Question: I'm working on a project which builds a KML file, taking GPS coordinates and creating placemarks for each point...
Then another feature is about changing the picture style if something is true.
More detailed:
I have a List of strings with the values stored from a gridview. The list contains both elements with dates and empty ones as well. Then I have to check for the one which are not empty - set picture1, else set defaultPic.
Here is the code:
'''
for (int i = 0; i < latList.Count; i++) //looping through all the coordinates
'''
{
'''
kml.WriteStartElement("Placemark");
kml.WriteElementString("name", "Point " + GridView1.Rows[i].Cells[0].Text);
if (datesList.Any(dates => !String.IsNullOrEmpty(dates) && dates != "&nbsp;") )
{
kml.WriteElementString("styleUrl", "#randomColorIcon");
}
else
{
kml.WriteElementString("styleUrl", "#randomColorIcon2");
}
'''
I get the KML file with all the same picture("randomColorIcon"). Since I have 3 values in the date column in the gridview (3 not empty values in the datesList respectively) I need to get 3 points with different picture, and all the others with the default one...
SO there is something wrong with the if statement but I don't really get it now. Sorry if something is not clear, I will try to fix it..
Any directions or suggestions are very welcome. Hope you can understand what do I mean with all this and help... :(
Desired KML file (There are 3 points which has dates in the database, all the other Points have the same picture)

Hope it is visible...
Thanks guys
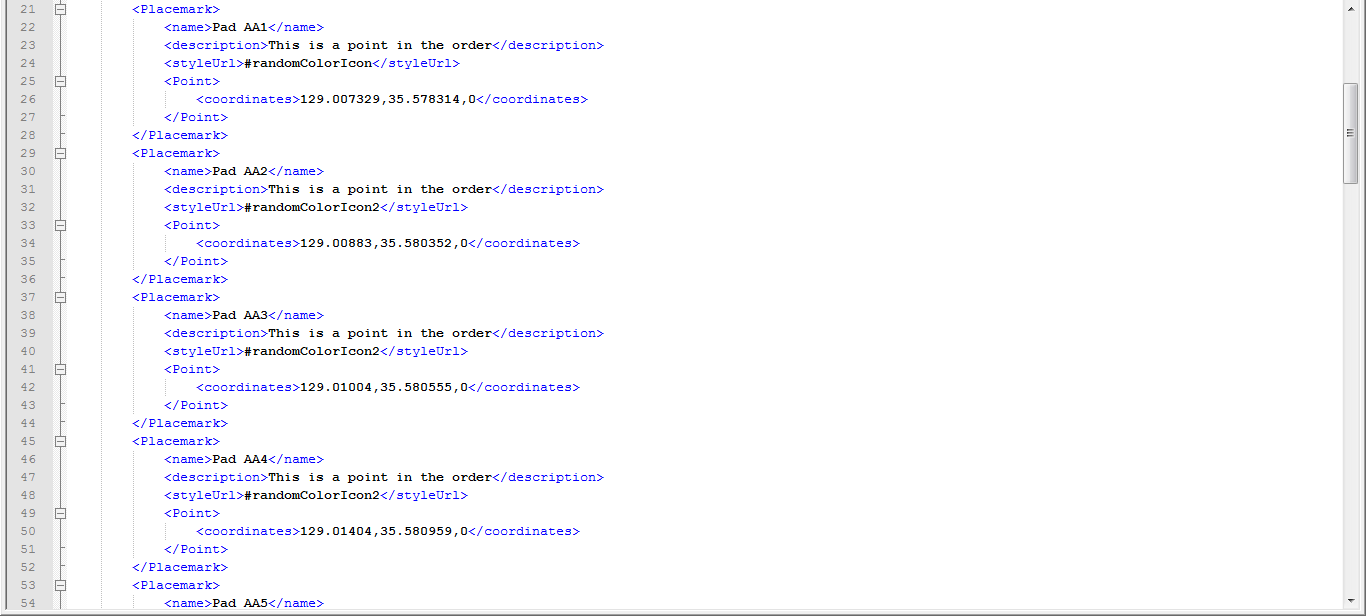
Answer: Try this
'''
kml.WriteStartElement("Placemark");
kml.WriteElementString("name", "Point " + GridView1.Rows[i].Cells[0].Text);
foreach(var dates in datesList)
{
if (!String.IsNullOrWhiteSpace(dates)) )
{
kml.WriteElementString("styleUrl", "#randomColorIcon");
}
else
{
kml.WriteElementString("styleUrl", "#randomColorIcon2");
}
}
'''